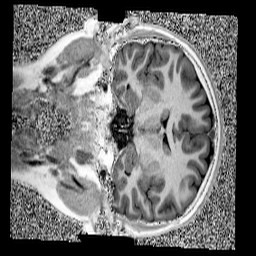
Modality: UNIT1
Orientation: coronal
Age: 10
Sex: male
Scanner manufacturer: siemens
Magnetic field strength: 3 T
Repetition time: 4 s
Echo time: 0.00299 s